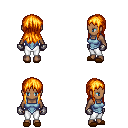
a pixel art fantasy rpg character, female body template, human, dark skin, blue vest, white pants, light blonde unkempt hairstyle, metal gloves, brown slippers, four views (front, back, left, right), 2x2 character sprite sheet, small pixel art, hard edges, no anti-aliasing